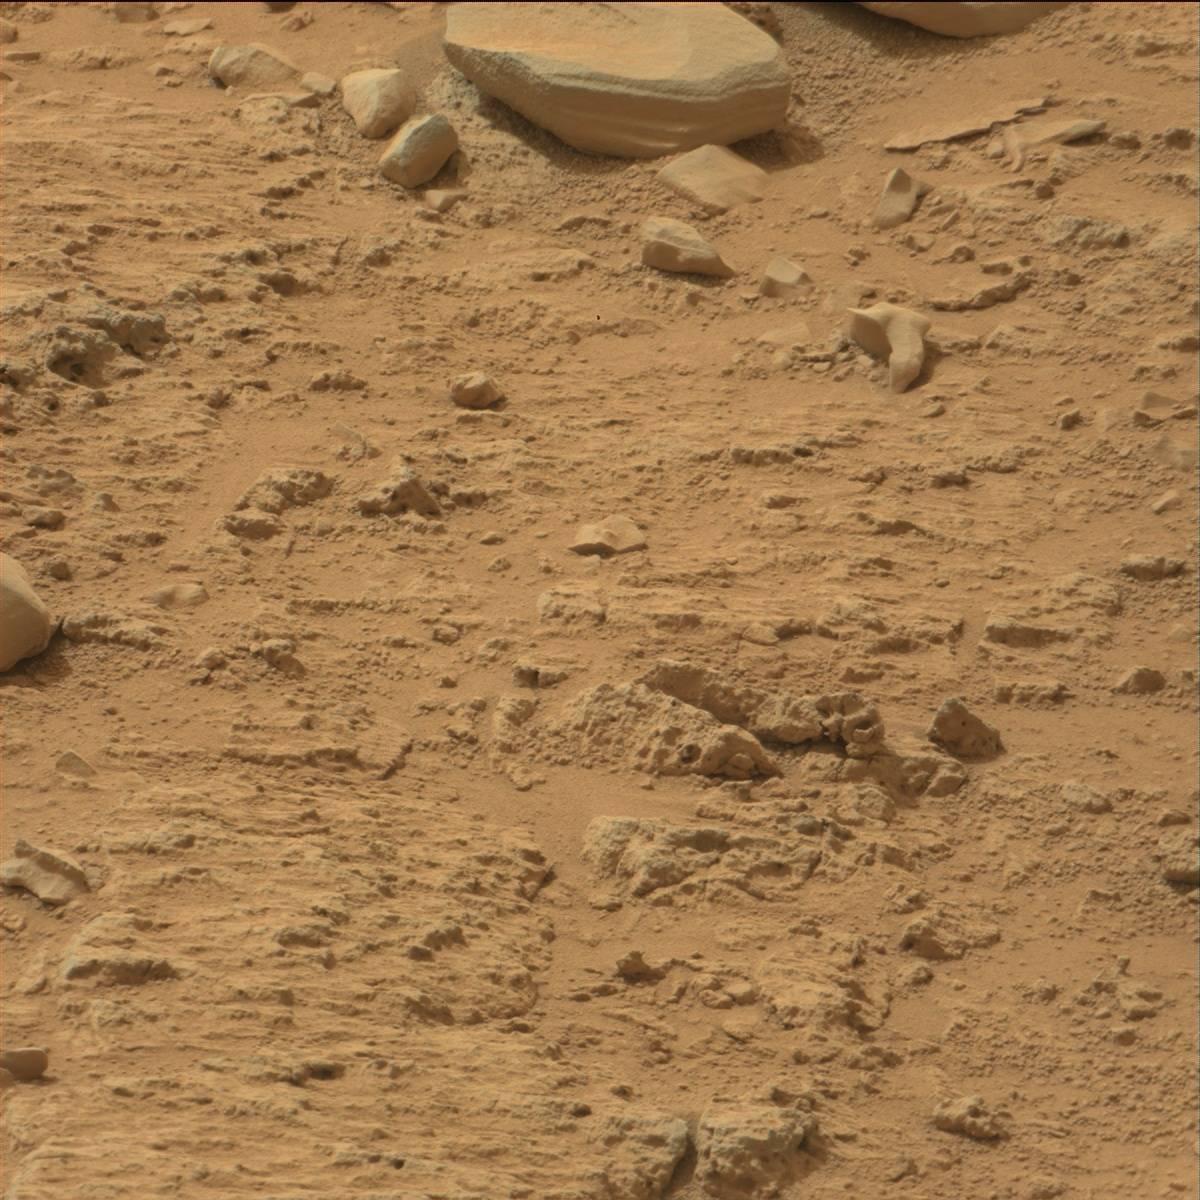
Terrain classes present: Bedrock, Rock, Sand / Soil